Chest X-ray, PA view. Patient: 52 years old, sex M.
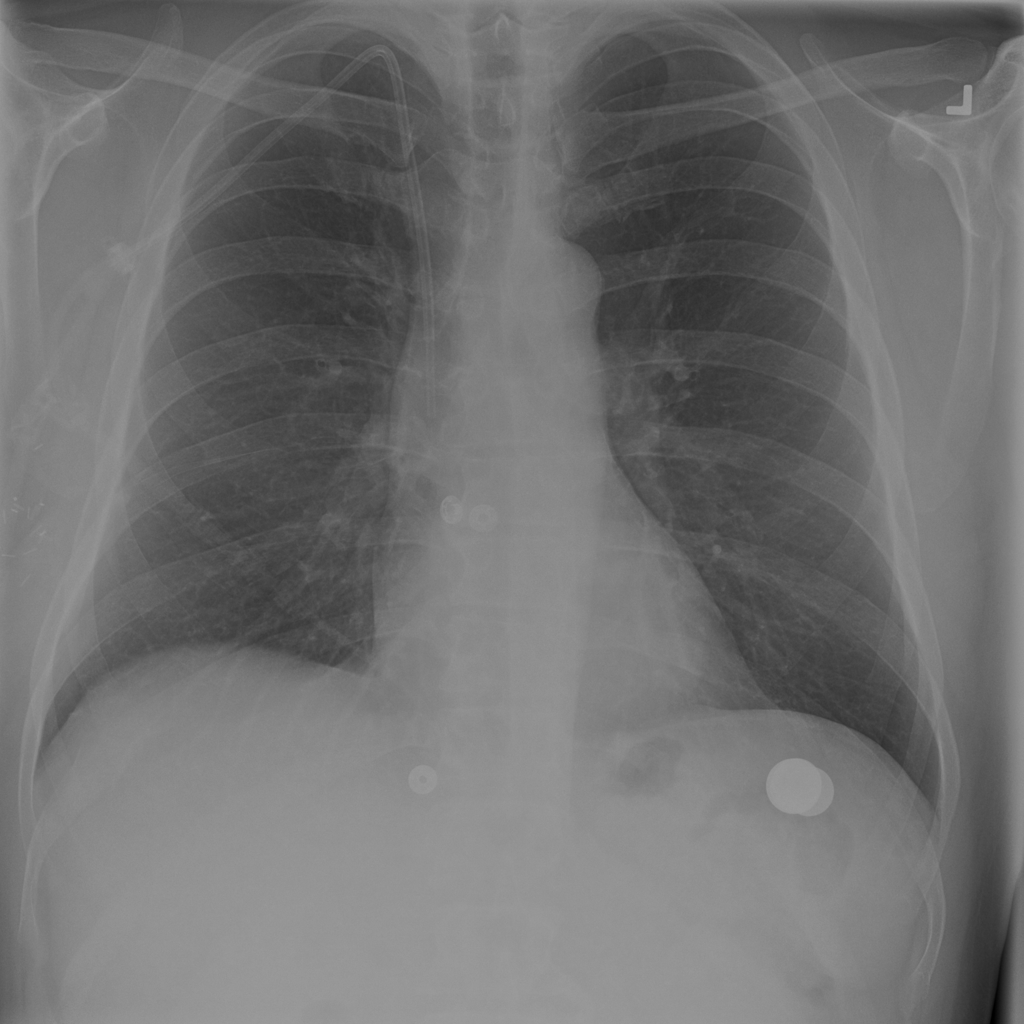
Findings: No Finding